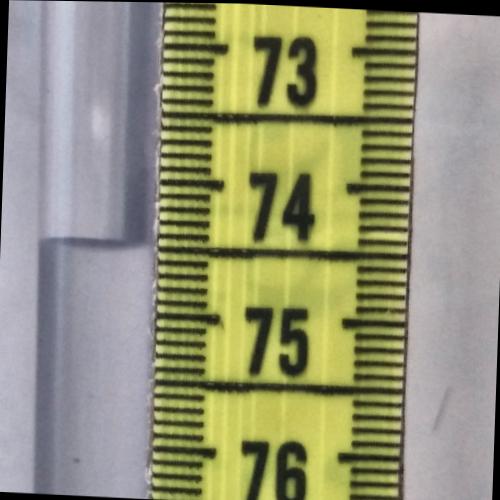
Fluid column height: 74.5 cm